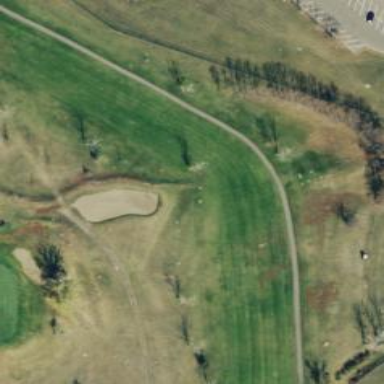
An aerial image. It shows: View of golf hole.